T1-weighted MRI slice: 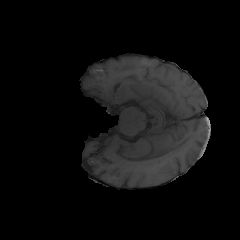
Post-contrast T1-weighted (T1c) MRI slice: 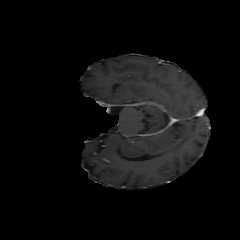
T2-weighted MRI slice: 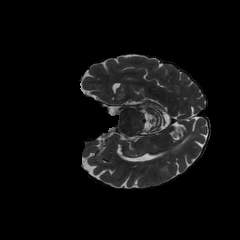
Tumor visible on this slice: no